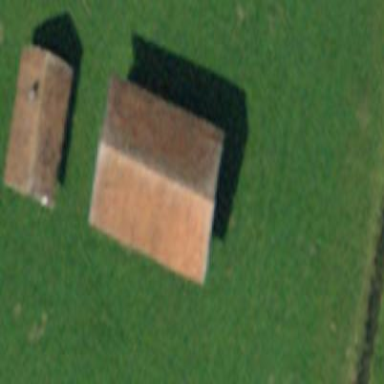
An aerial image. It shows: Rural barn.